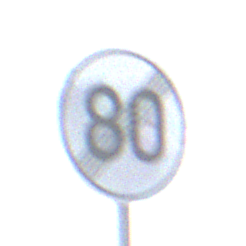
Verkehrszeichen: EndeGeschwindigkeit80
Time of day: Midday
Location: Outdoor (Nature)
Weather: PartlyCloudy
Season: NotSpecified
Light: Natural